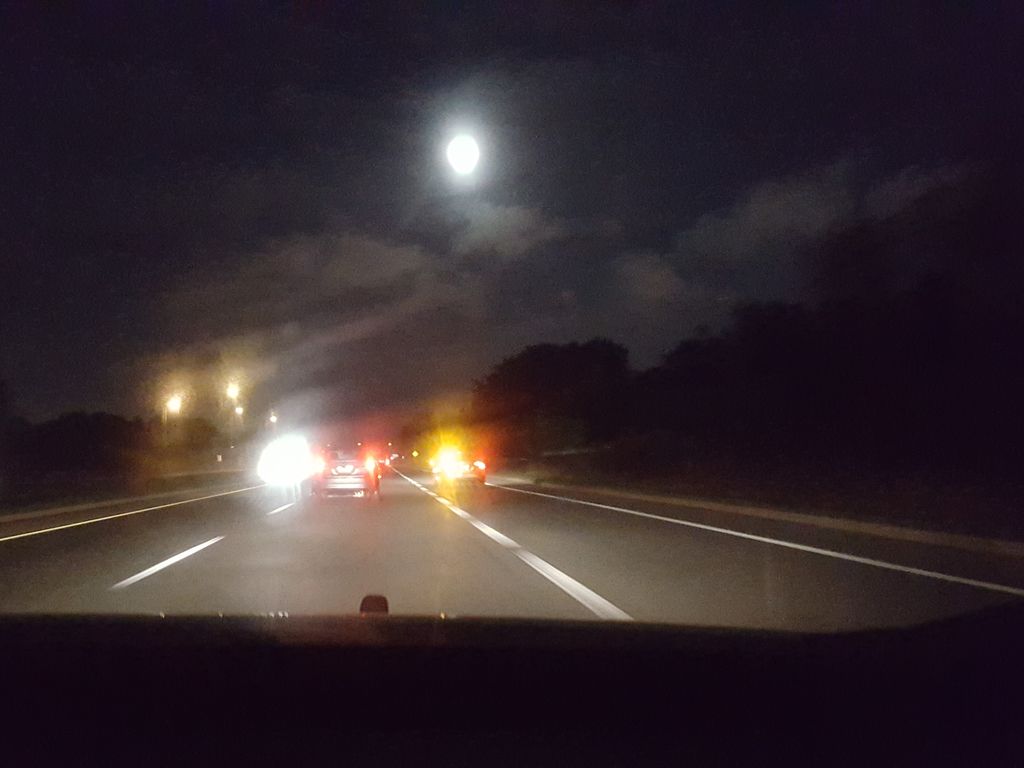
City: hamilton